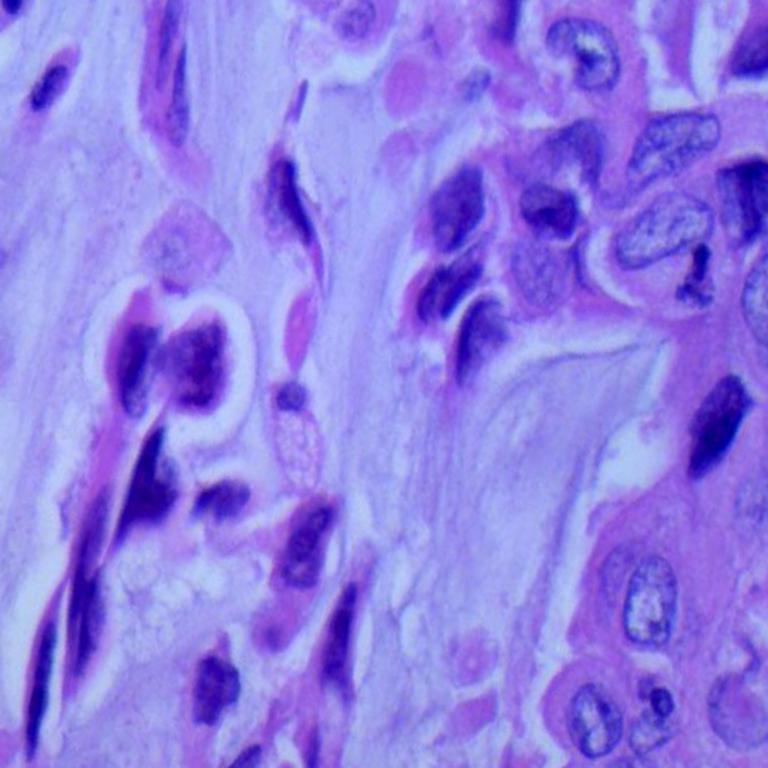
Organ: lung
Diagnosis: adenocarcinomas